Question: This is the code I've come through. What I am trying to reach through this is to edit an XML file and code and put special characters like | (pipe) in place of &#x7c and so on.
'''
class FileReplace
{
ArrayList<String> lines = new ArrayList<String>();
String line = null;
public void doIt()
{
try
{
File f1 = new File("C:/file.xml");
FileReader fr = new FileReader(f1);
BufferedReader br = new BufferedReader(fr);
while (line = br.readLine() != null)
{
if (line.contains("&#x7c;"))
line = line.replace("&#x7c;", "|");
lines.add(line);
}
FileWriter fw = new FileWriter(f1);
BufferedWriter out = new BufferedWriter(fw);
for(String s : lines)
out.writeline(s);
out.flush();
}
catch (Exception ex)
{
ex.printStackTrace();
}
finally {
fr.close();
br.close();
out.close()
}
}
public static void main(String args[])
{
FileReplace fr = new FileReplace();
fr.doIt();
}
}
'''
I tried and reached following error,

Please help. Thanks
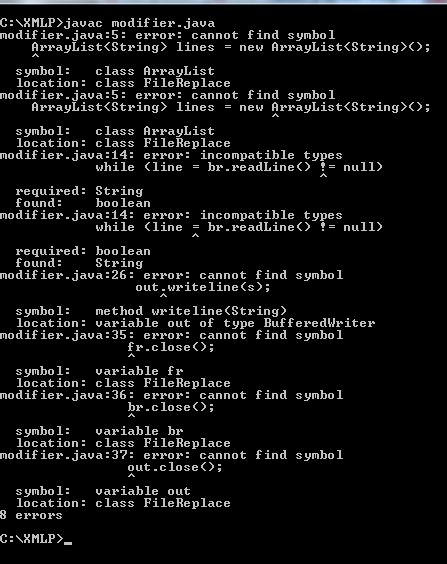
Answer: This will Work
'''
import java.io.BufferedReader;
import java.io.BufferedWriter;
import java.io.File;
import java.io.FileReader;
import java.io.FileWriter;
import java.io.IOException;
import java.util.ArrayList;
public class FileReplace {
ArrayList<String> lines = new ArrayList<String>();
String line = null;
public void doIt() {
File f1=null;
FileReader fr=null;
BufferedReader br=null;
FileWriter fw=null;
BufferedWriter out=null;
try {
f1 = new File("src/test.xml");
fr = new FileReader(f1);
br = new BufferedReader(fr);
while ((line = br.readLine()) != null) {
if (line.contains("&#x7c;"))
line = line.replace("&#x7c;", "|");
lines.add(line);
}
fw = new FileWriter(f1);
out = new BufferedWriter(fw);
for (String s : lines)
out.write(s);
out.flush();
} catch (Exception ex) {
ex.printStackTrace();
} finally {
try{
fr.close();
br.close();
out.close();
}catch(IOException ioe)
{
ioe.printStackTrace();
}
}
}
public static void main(String args[]) {
FileReplace fr = new FileReplace();
fr.doIt();
}
}
'''
'''
<?xml version="1.0" encoding="UTF-8"?>
<note>
<to>Tove&#x7c;</to>
<from>Jani</from>
<heading>Reminder&#x7c;</heading>
<body>Don't forget me this weekend!</body>
</note>
'''
'''
<?xml version="1.0" encoding="UTF-8"?>
<note>
<to>Tove|</to>
<from>Jani</from>
<heading>Reminder|</heading>
<body>Don't forget me this weekend!</body>
</note>
'''
Let me know if u face any issues .....